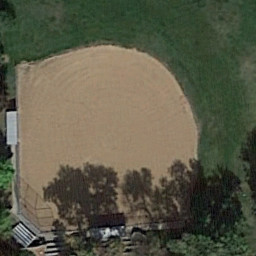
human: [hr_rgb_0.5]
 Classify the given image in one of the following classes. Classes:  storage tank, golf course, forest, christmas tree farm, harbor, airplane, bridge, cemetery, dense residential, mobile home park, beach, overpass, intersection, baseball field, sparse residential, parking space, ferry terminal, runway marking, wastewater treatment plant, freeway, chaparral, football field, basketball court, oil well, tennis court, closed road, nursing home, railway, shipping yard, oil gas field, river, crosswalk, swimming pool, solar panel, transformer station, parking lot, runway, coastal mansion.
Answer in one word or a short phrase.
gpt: baseball field